Interaction volume radius: 5 \u00c5
Interaction volume height: 15 \u00c5
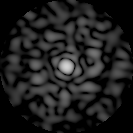
Disorder parameter: 0.8275